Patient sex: F
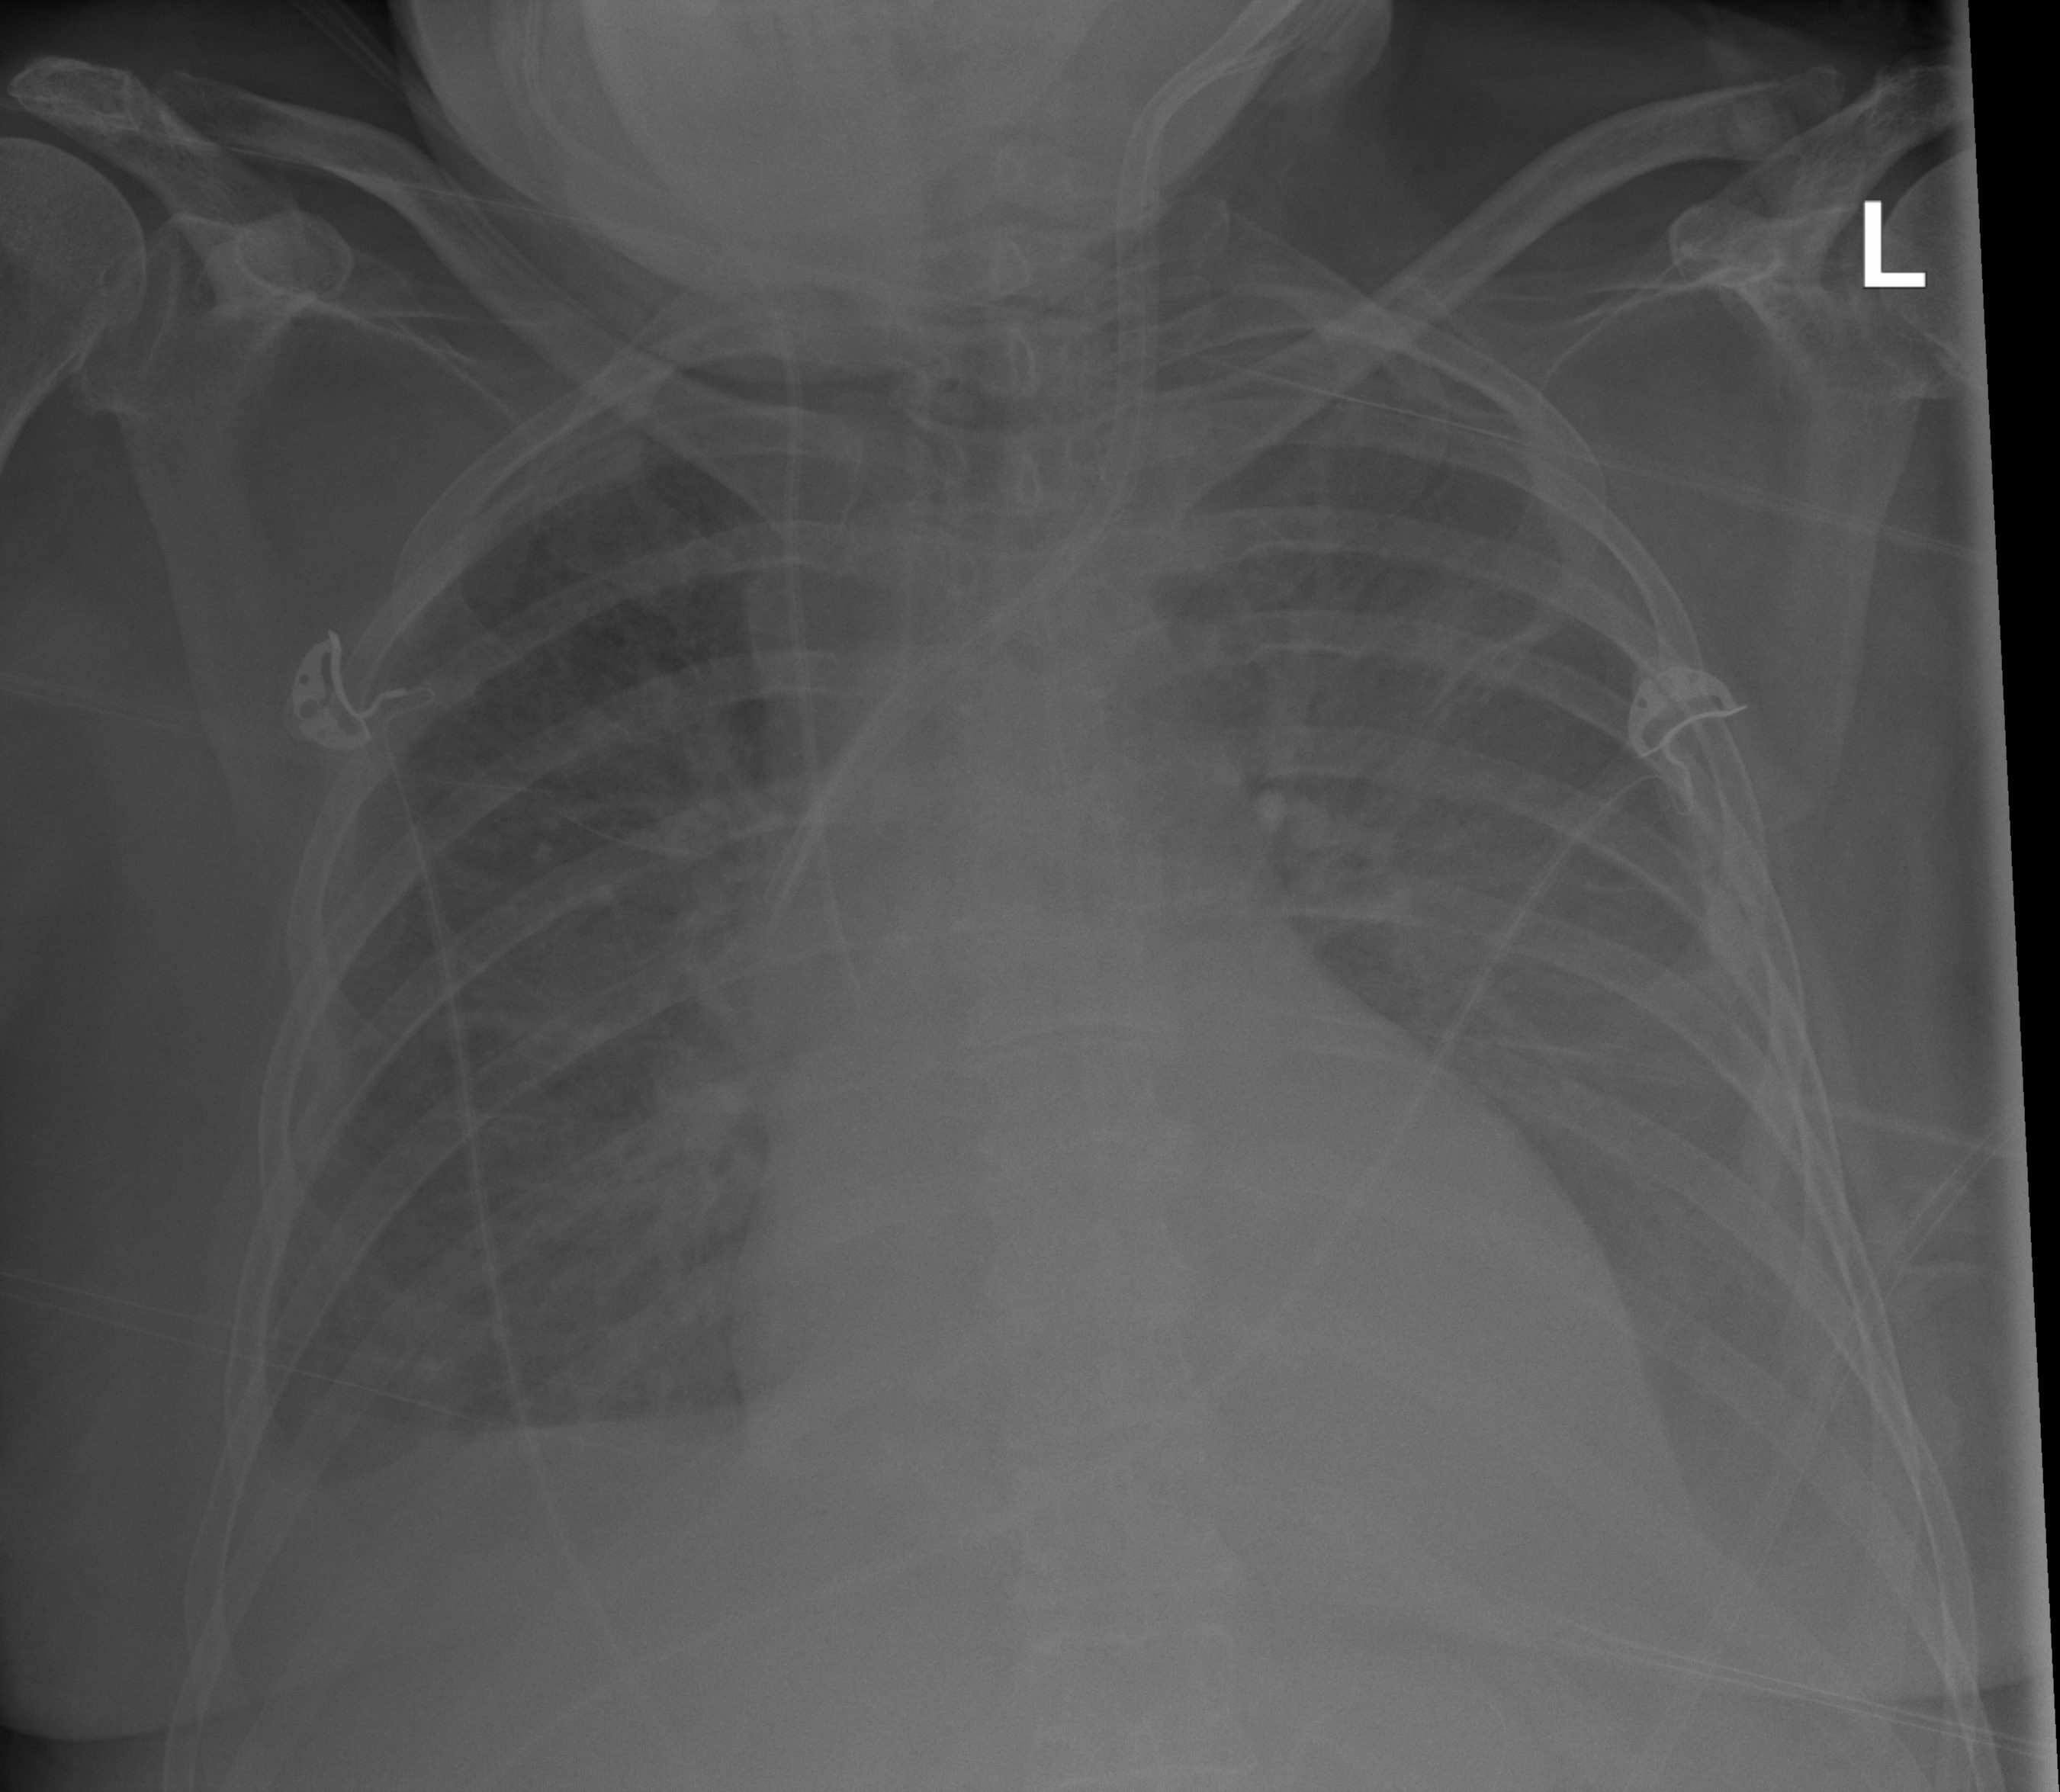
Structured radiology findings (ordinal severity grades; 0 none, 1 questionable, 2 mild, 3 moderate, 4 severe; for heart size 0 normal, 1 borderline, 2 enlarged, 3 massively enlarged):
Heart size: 2
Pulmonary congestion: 1
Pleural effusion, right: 2
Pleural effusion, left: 2
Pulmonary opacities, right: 0
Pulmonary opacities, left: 0
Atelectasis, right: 2
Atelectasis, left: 2